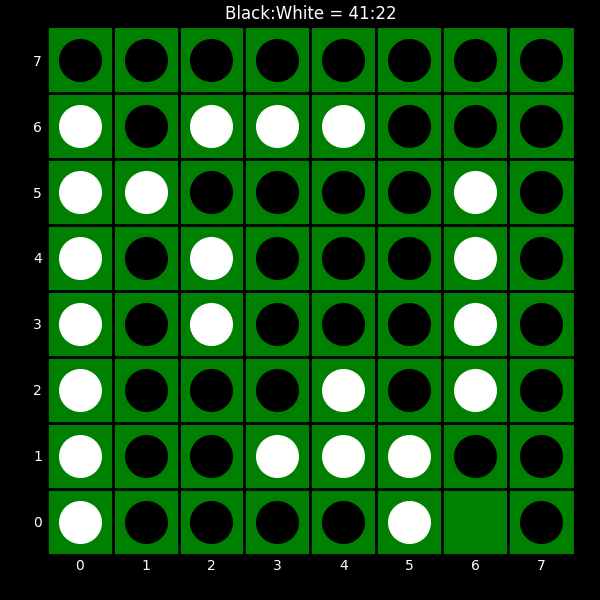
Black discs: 41
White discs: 22